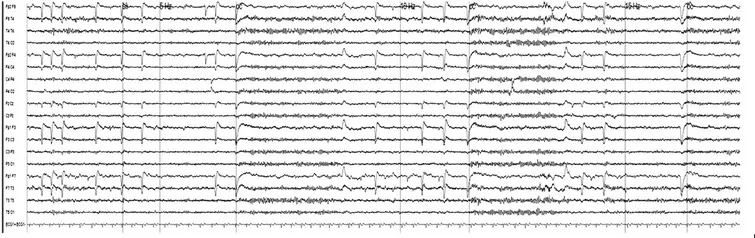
During eye closure.
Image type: electrography (eeg)